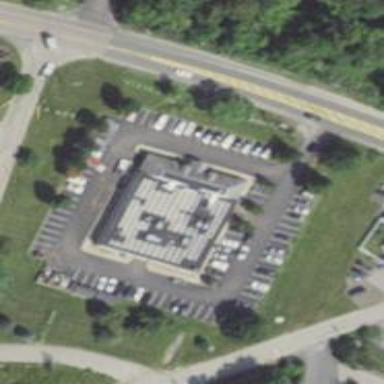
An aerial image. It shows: Car rental facility.